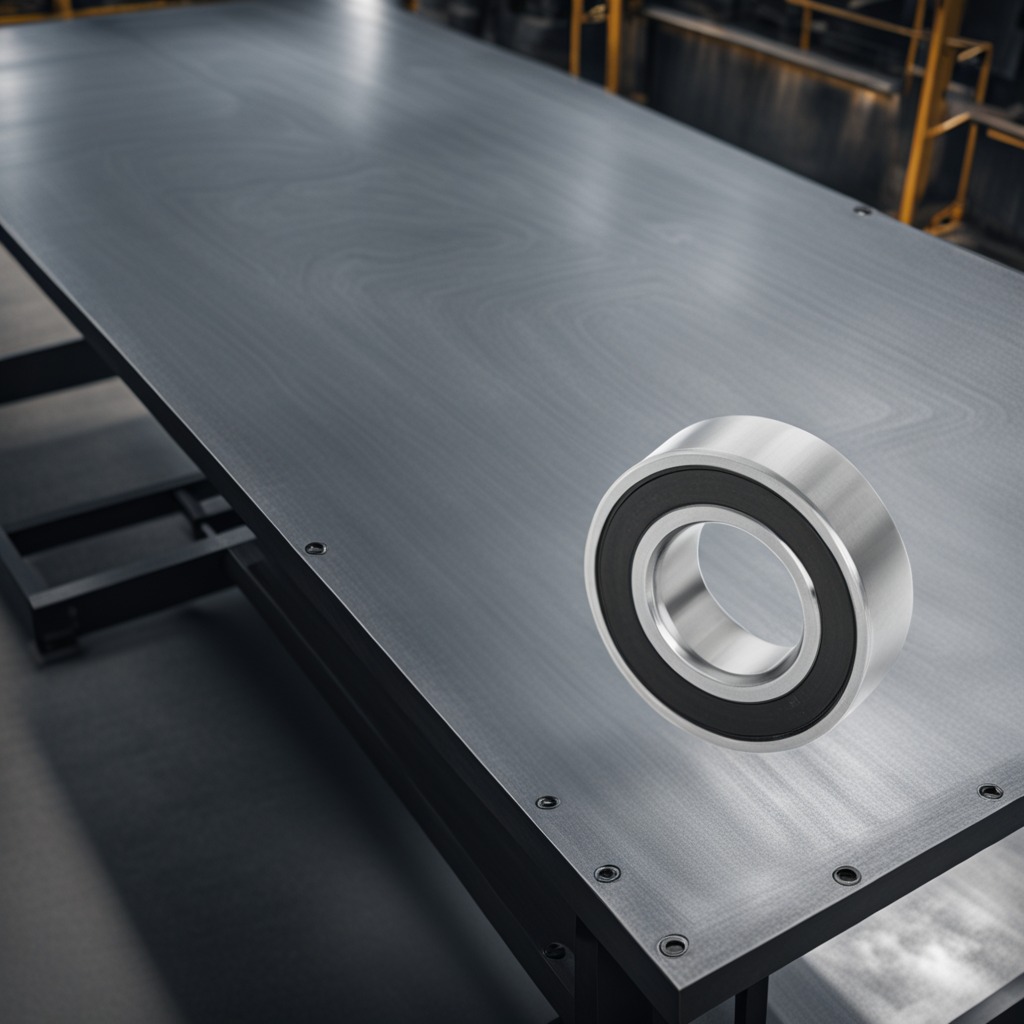
A metal ball bearing is lying on the cold steel table in a mining workshop.